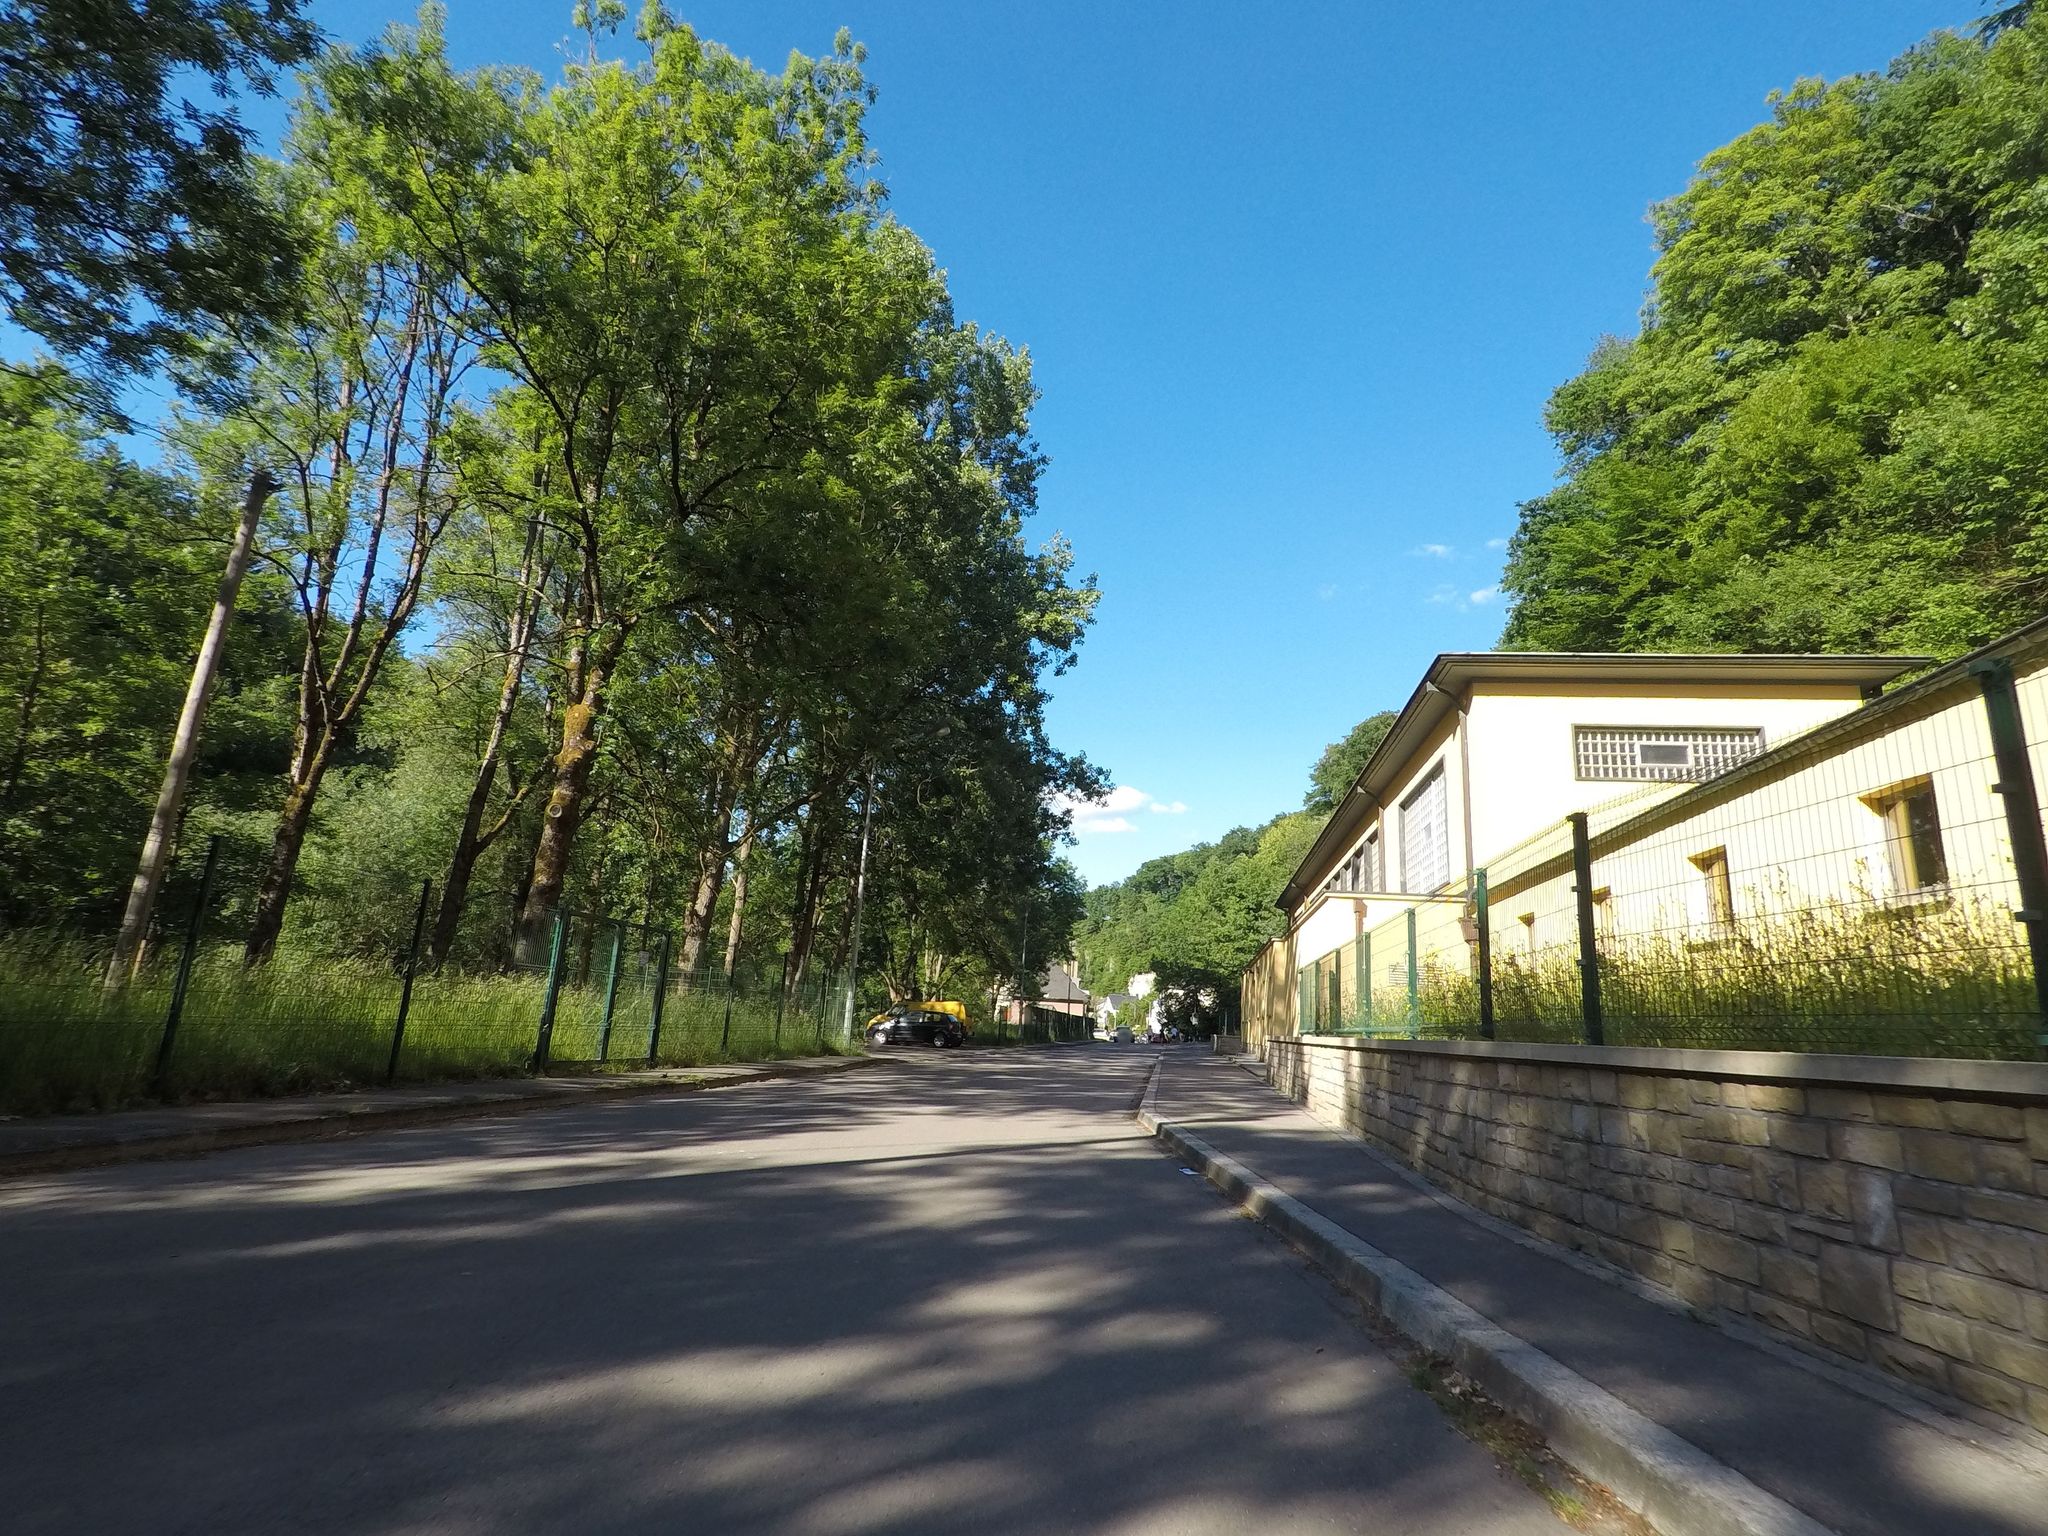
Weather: clear
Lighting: day
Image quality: good
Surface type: walking surface
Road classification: cycleway, residential
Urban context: urban centre
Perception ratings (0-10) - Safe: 3.45, Lively: 4.56, Beautiful: 5.1, Boring: 8.2, Depressing: 6.39, Wealthy: 2.36